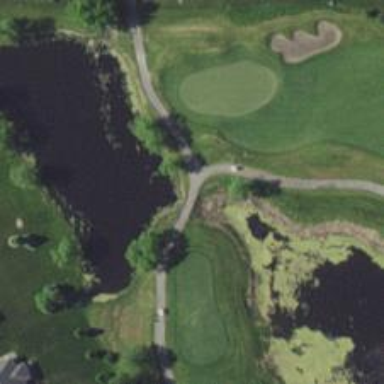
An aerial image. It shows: Service road on bridge for golf carts.